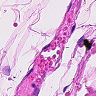
Metastatic tissue present: no